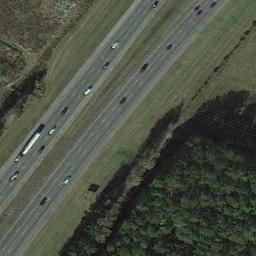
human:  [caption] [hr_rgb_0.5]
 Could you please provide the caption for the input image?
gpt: A straight freeway goes through the lawn and a forest is on one side of the freeway .